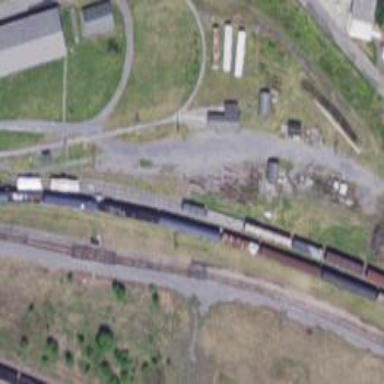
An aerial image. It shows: Preserved historic railway with rails.